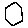
Label: hexagon